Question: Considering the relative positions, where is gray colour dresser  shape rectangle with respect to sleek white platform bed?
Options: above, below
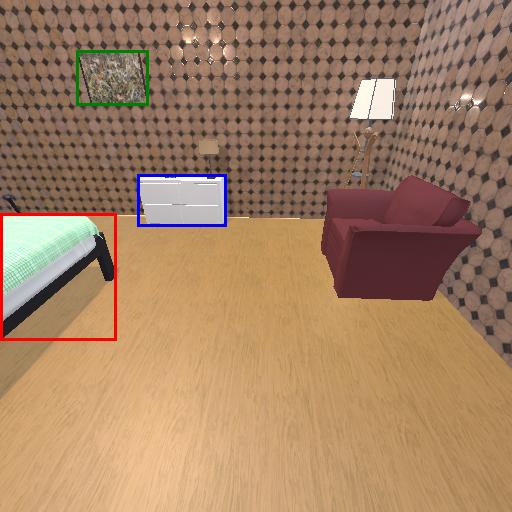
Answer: above